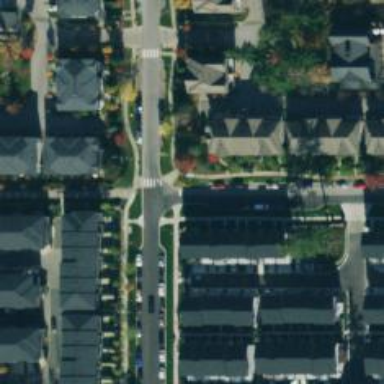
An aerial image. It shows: Residential road with asphalt surface and separate sidewalk.